Aerial crown-view tile of a tropical tree (Barro Colorado Island, Panama), acquired 20250512:
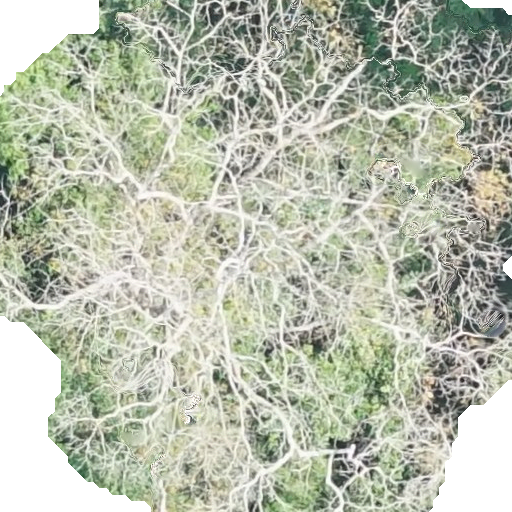
Species: Dipteryx oleifera
GBIF accepted scientific name: Dipteryx oleifera
Crown area: 455.963 m²